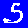
Digit: 5